На поверхность воды бросают три нитки, связанные концами (см. рис.). Две нитки имеют общую длину $3 ~см$, одна — $1~ см$. В точку $A$ капают поверхностно-активное вещество, которое снижает коэффициент поверхностного натяжения в $2.5$ раза.
Каким будет натяжение каждой нитки? Затем капают в точку $B$.
Каким теперь станет натяжение каждой нитки? Считать коэффициент поверхностного натяжения воды $\sigma=0.07 ~Н/м$.
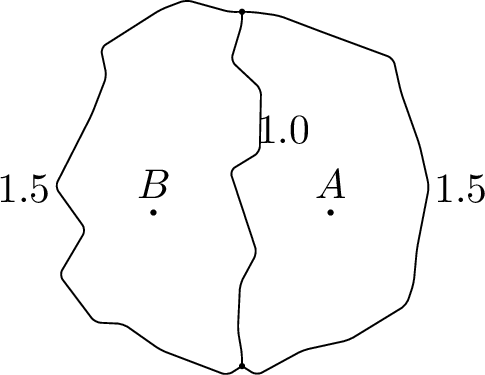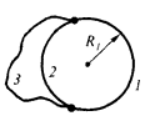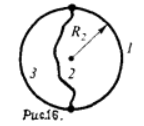
Темы:
T, Статика, Поверхностное натяжение, Всероссийские